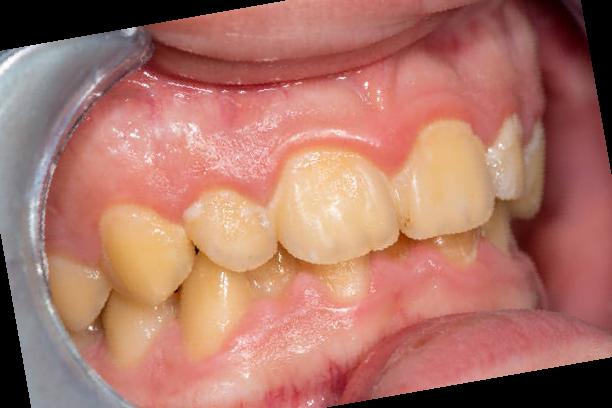
Condition: Gingivitis